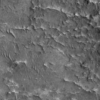
Label: not_dusty